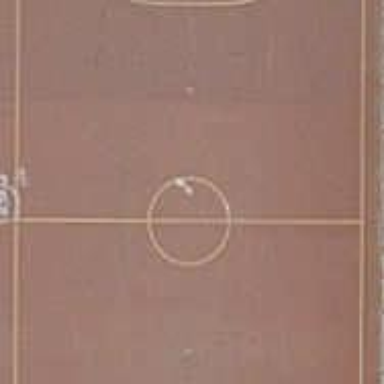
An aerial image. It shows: Soccer pitch with asphalt surface.